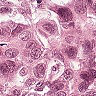
Metastatic tissue present: yes